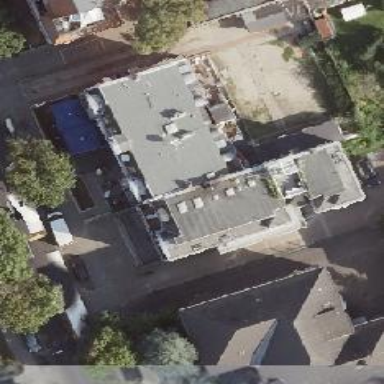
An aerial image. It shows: Bar.